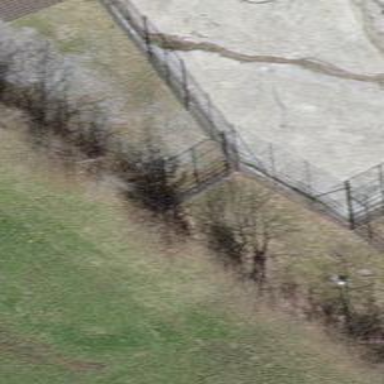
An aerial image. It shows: Fence is in the image.